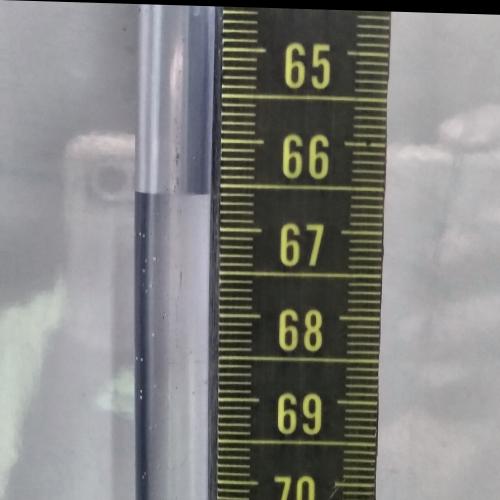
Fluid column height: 66.6 cm